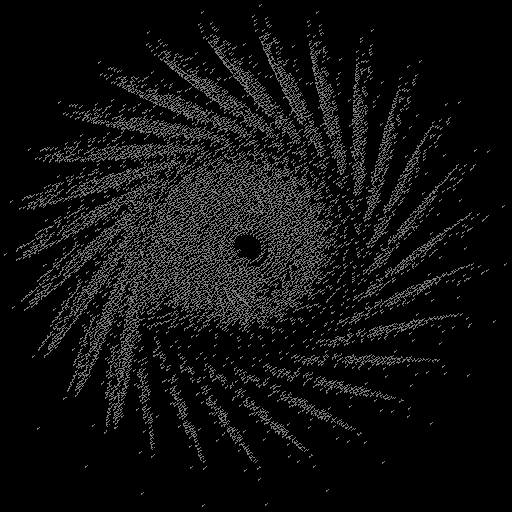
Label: fleabane